Question: I think I am doing something wrong, but my table cells are not aligned. The '<thead>' cells are not aligning with the '<tbody>' (and '<tfoot>') cells. This happens in Chrome and Firefox (: I'm on Linux so I don't/can't test IE.).
See <URL>.

'''
$(container)
.append($("<table>")
.append($("<thaad>").html("<tr><th>ID</th><th>First name</th><th>Last name</th><th>Email</th><th>Active</th></tr>"))
.append($("<tfoot>").html("<tr><th>ID</th><th>First name</th><th>Last name</th><th>Email</th><th>Active</th></tr>"))
.append($("<tbody>").html("<tr><td>1</td><td>John</td><td>Smith</td><td>john@email.com</td><td>true</td></tr>")));
'''
What could be the reason for this? How to fix it?
Thank you.
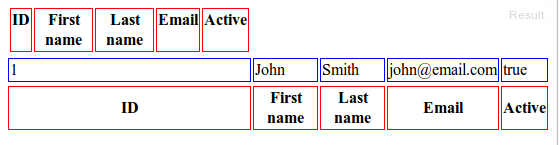
Answer: You wrote 'thaad' insead of 'thead'. :)